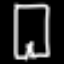
Label: pants